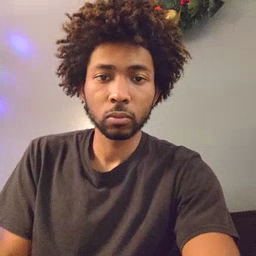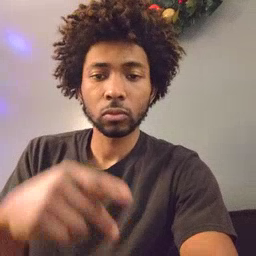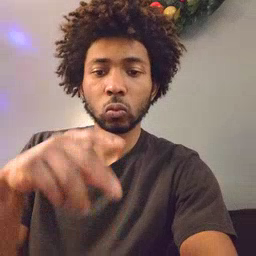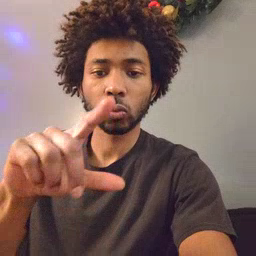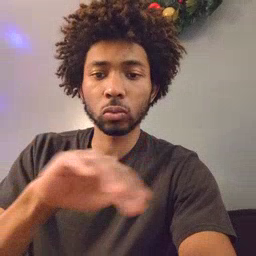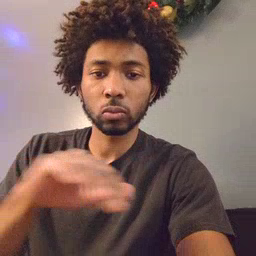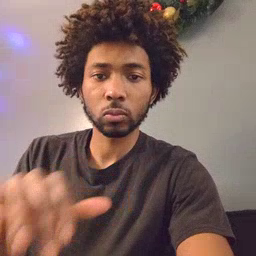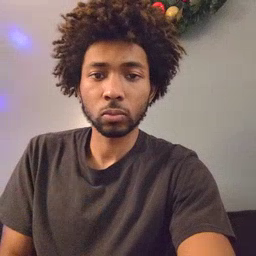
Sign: pool